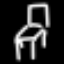
Label: chair